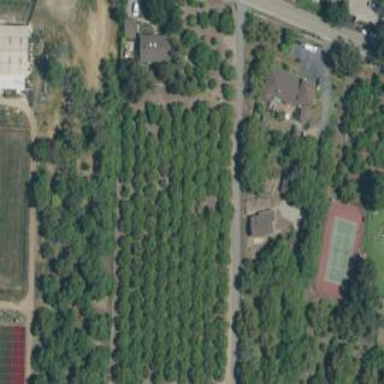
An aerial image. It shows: Orchard filled with beautiful avocado trees.